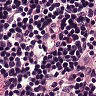
Metastatic tissue present: no